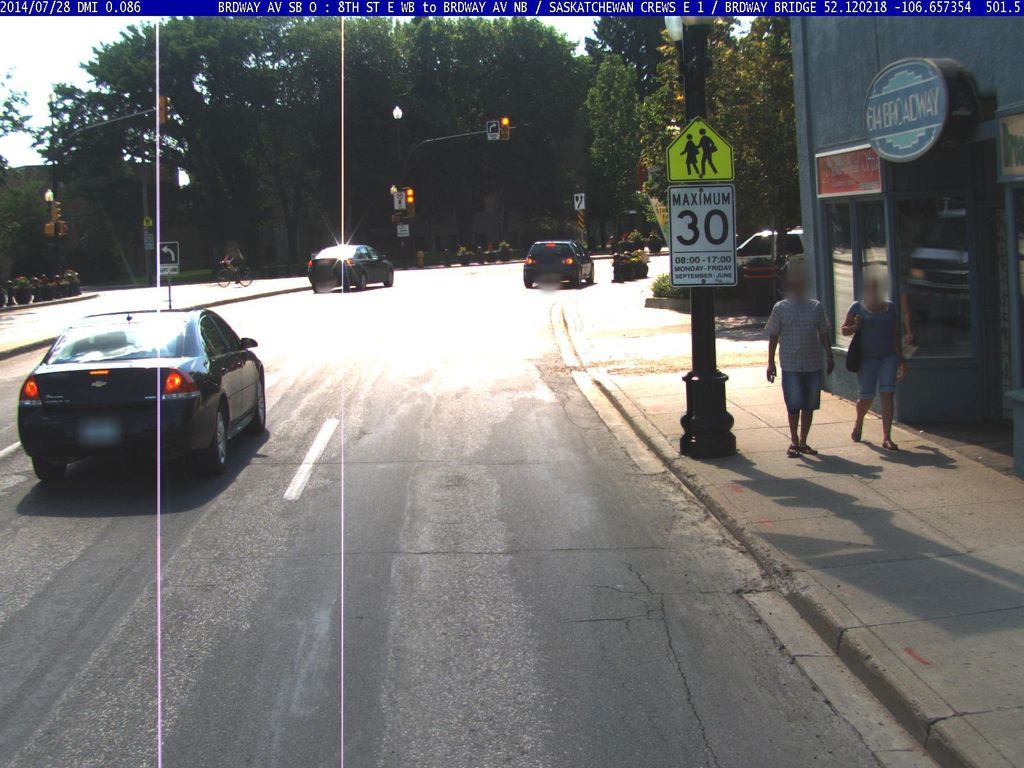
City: saskatoon